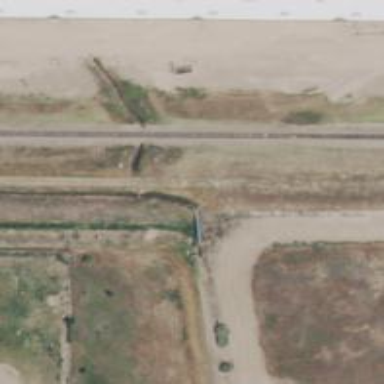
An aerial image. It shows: Culvert tunnel crossing over canal.